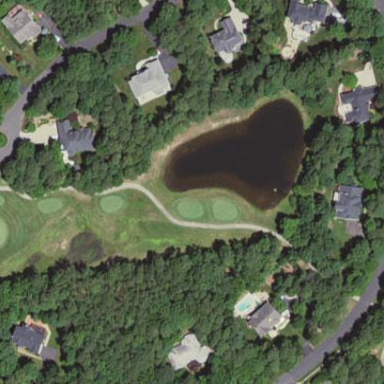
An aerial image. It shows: Water hazard on golf course. The hazard is natural water feature.